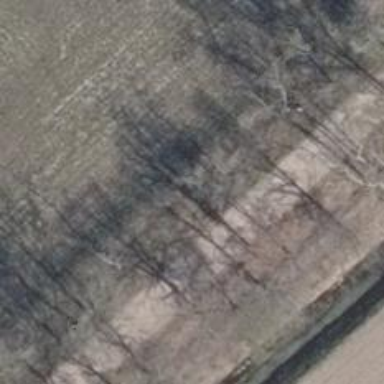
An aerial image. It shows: Row of trees in natural setting.